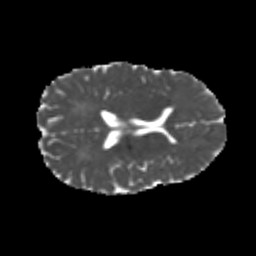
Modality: MD
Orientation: axial
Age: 22
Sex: male
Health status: healthy
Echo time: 0.074 s